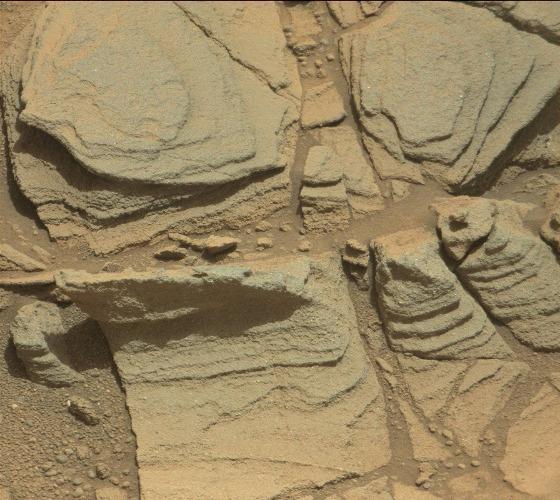
Terrain classes present: Bedrock, Gravel / Sand / Soil, Rock, Shadow